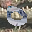
Label: 0